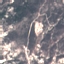
Label: HerbaceousVegetation